Question: I set this text to 'JTextPane', with contentType 'text/html'.
'''
<!doctype html>
<html>
<head><title>Test document</title></head>
<body style="font-family:monospace">
<p title="t1" style="color: #FF0000;">
This is <span title="t2" style="color: #00FF00;">new <span style="color: #0000FF;">more</span> title</span> test
</p>
</body>
</html>
'''
My goal is, getting title attribute to display as ToolTip when mouse-over. I learned that it is possible overriding 'JTextPane.getToolTipText(MouseEvent event)' and using 'JTextComponent.viewToModel(Point pt)'.
So far, 'This is' and 'test' displays tooltip 't1', and 'new' and 'title' displays tooltip 't2', as expected.
However, I can't retrieve 'title="t2"' when I mouse-over the word 'more'; instead, it displays tooltip 't1'.
Using the <URL>, I got this structure:

It seems that there are some issues for structuring inside .
Is there some way to get correct title attribute?
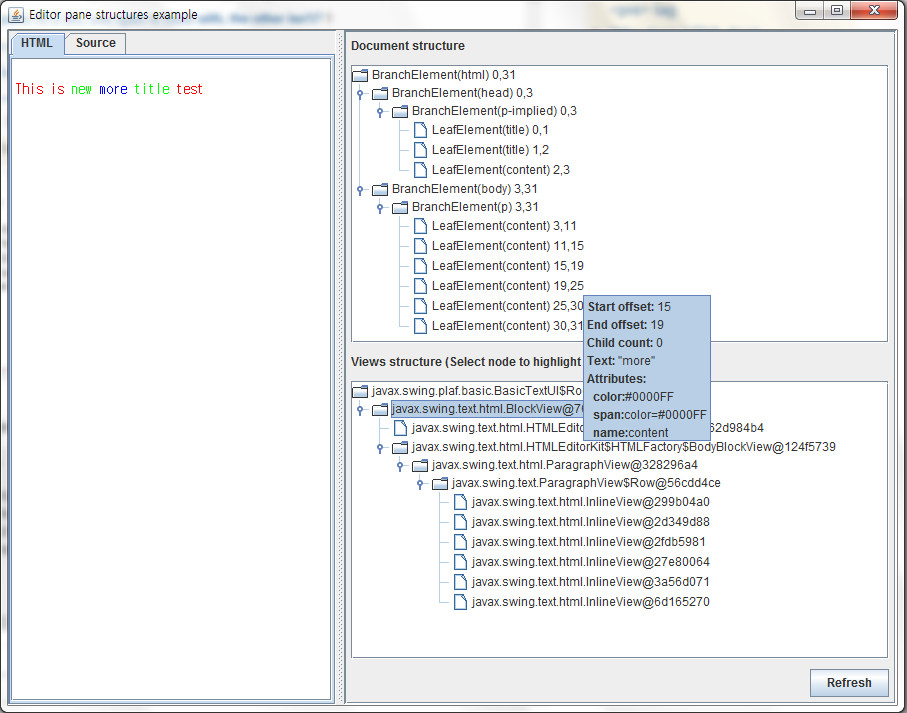
Answer: I see a trick for this problem, knowing the limitations of HTMLDocument. Try to replace your outer spans by fonts like :
'''
This is <font title="t2" style="color: #00FF00;">new <span style="color: #0000FF;">more</span> title</font> test
'''
I'm pretty sure it will work. Give these font a specific class. This way you can revert them to span when exporting the html content.